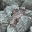
Label: 8